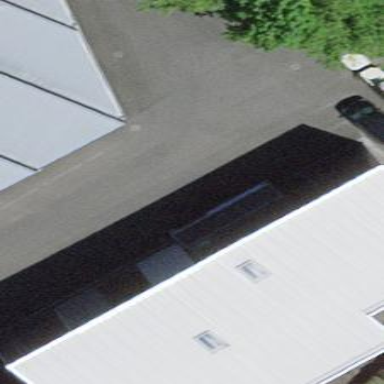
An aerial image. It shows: Industrial building.